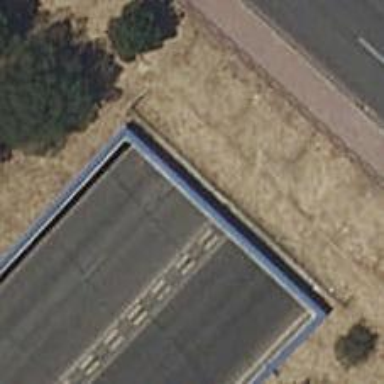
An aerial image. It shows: Secondary road passing through tunnel with asphalt surface.